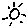
Label: sun